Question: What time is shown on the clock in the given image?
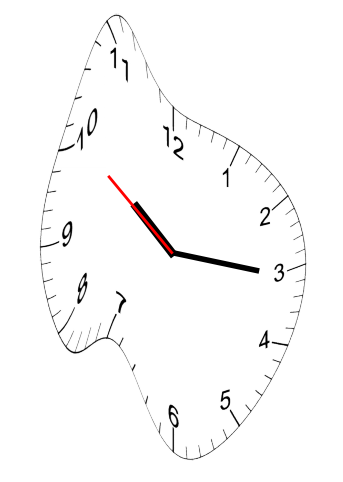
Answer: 10:15:51